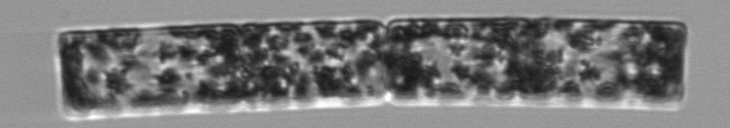
Label: Guinardia_flaccida